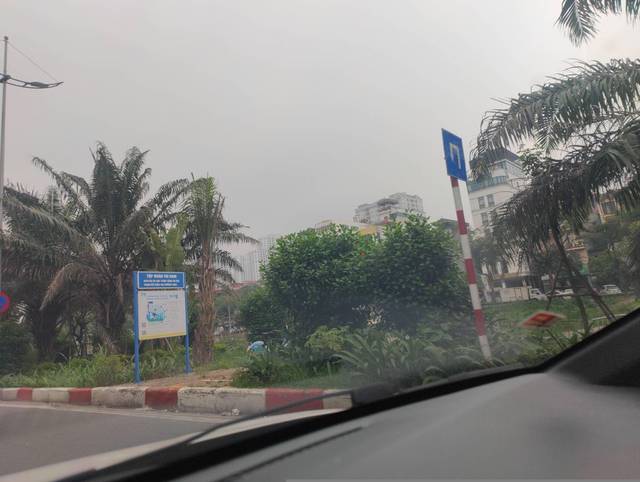
Region: Vietnam
Coordinates: 21.01, 105.813